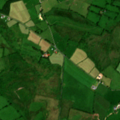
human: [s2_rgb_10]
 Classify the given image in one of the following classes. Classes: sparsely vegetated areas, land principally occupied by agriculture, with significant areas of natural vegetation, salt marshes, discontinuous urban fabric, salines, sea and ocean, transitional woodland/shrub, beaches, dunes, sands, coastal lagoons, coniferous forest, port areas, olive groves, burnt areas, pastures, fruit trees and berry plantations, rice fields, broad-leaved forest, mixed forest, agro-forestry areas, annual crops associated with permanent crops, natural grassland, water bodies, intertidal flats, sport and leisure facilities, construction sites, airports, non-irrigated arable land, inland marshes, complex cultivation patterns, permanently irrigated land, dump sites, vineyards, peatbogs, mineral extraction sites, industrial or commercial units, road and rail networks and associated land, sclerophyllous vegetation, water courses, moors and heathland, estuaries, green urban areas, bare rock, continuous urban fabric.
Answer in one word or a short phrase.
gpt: pastures, land principally occupied by agriculture, with significant areas of natural vegetation, coniferous forest